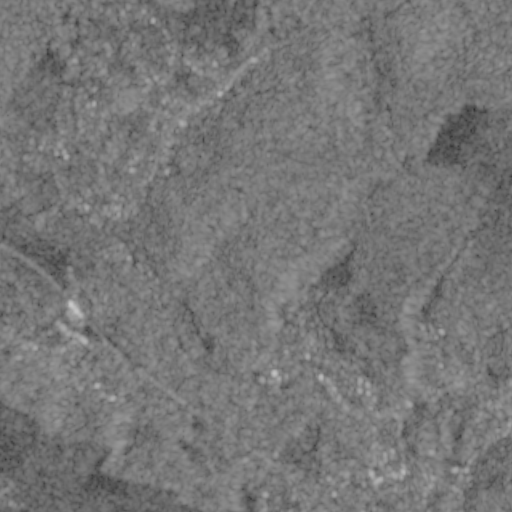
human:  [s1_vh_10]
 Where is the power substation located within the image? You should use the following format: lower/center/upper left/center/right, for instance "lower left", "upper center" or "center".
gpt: The power substation is located in the lower center of the image.
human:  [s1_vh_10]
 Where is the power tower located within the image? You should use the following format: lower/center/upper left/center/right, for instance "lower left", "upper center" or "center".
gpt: The power tower is located in the lower left of the image.
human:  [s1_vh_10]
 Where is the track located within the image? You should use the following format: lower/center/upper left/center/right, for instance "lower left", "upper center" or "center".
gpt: The track is located in the lower right of the image.
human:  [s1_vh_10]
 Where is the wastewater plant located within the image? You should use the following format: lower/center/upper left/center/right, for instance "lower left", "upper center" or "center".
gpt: The wastewater plant is located in the lower center of the image.
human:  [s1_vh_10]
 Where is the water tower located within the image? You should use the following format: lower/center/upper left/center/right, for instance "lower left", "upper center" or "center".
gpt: The water tower is located in the lower right of the image.
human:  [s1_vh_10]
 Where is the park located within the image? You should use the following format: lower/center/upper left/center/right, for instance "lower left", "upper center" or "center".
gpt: There is no park in the image.

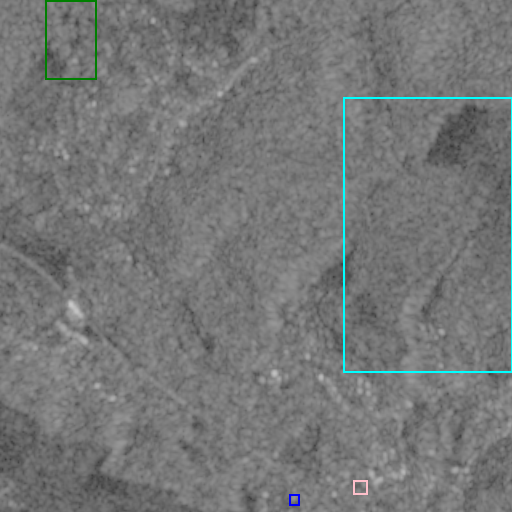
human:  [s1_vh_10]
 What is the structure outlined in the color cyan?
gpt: The structure outlined in cyan is a crop field.
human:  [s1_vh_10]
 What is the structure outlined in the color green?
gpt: The structure outlined in green is a park.
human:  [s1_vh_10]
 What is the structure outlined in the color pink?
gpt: The structure outlined in pink is a parking lot.
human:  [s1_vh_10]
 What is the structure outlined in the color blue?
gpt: The structure outlined in blue is a power substation.
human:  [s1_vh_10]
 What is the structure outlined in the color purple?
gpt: There is no purple outline.